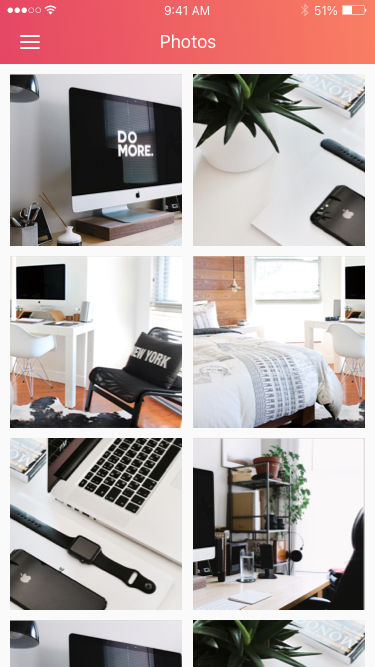
Text in this UI design:
Photos